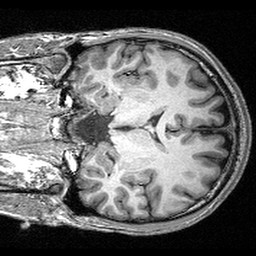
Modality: T1w
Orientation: coronal
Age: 21
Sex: male
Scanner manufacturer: siemens
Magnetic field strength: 3 T
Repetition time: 2.53 s
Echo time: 0.00309 s